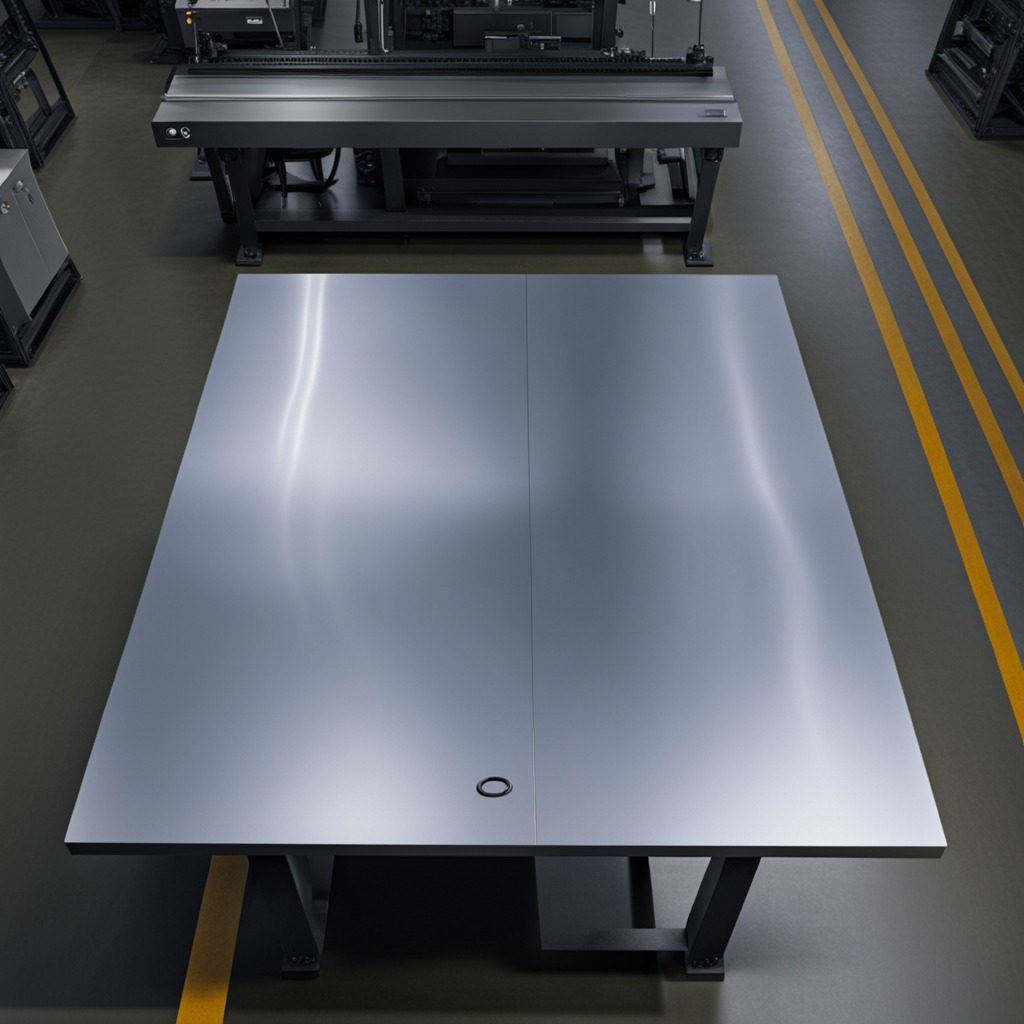
A rubber O-ring is lying on the clean empty table in the basement in the evening.